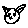
Label: cat